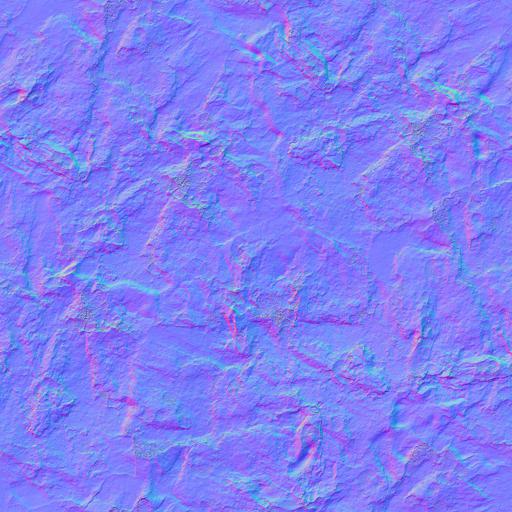
grey rock rough